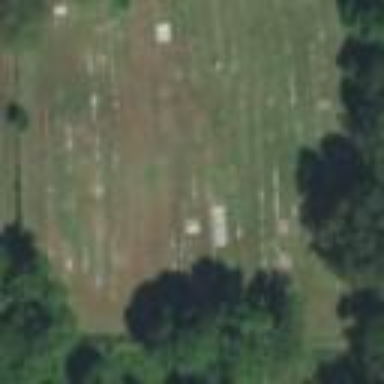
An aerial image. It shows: Cemetery with graves.